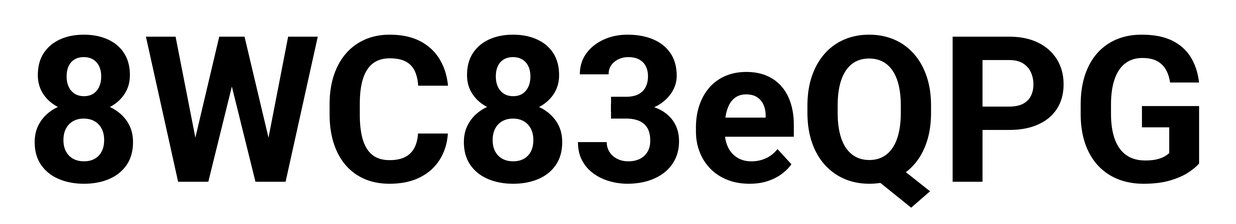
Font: Roboto_Bold